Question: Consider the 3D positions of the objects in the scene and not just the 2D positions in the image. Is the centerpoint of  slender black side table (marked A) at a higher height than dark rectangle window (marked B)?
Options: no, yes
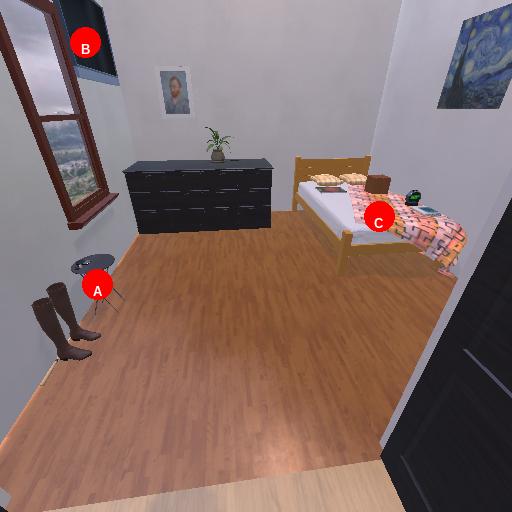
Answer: no